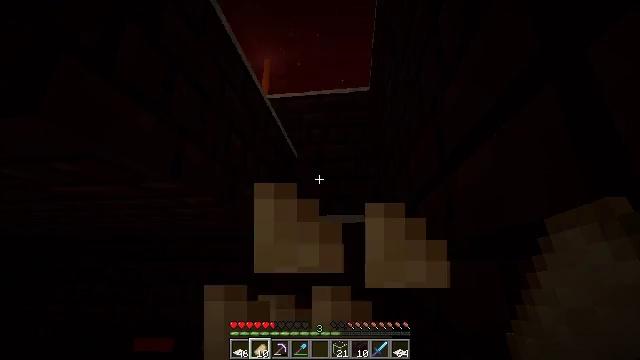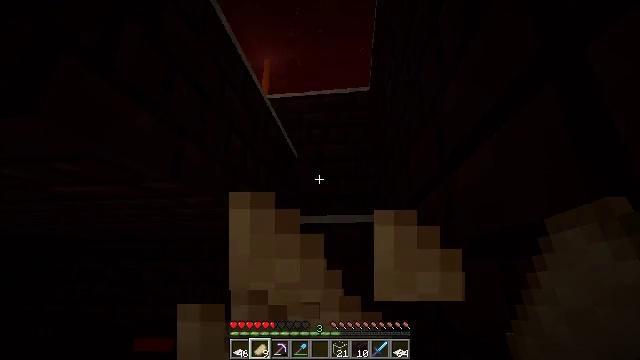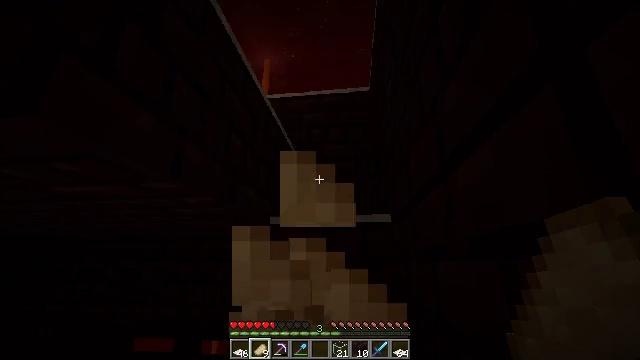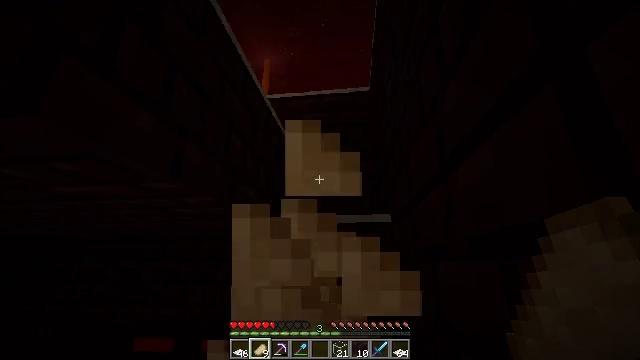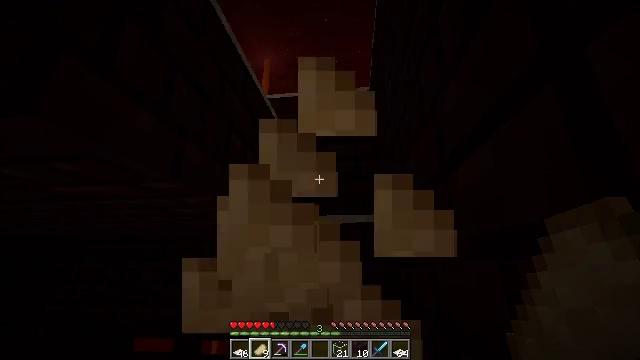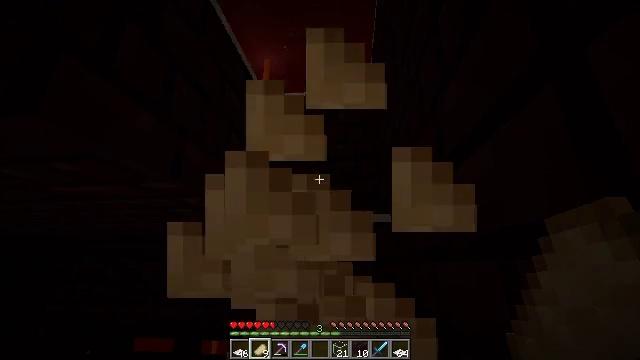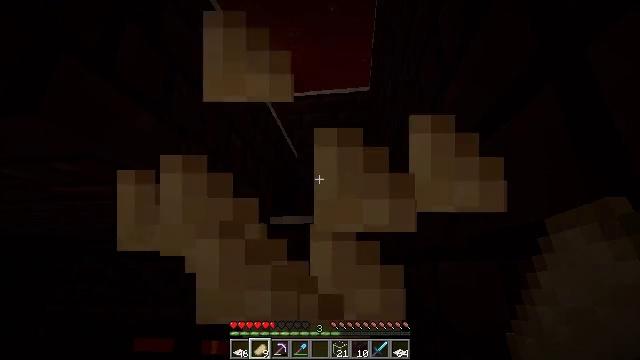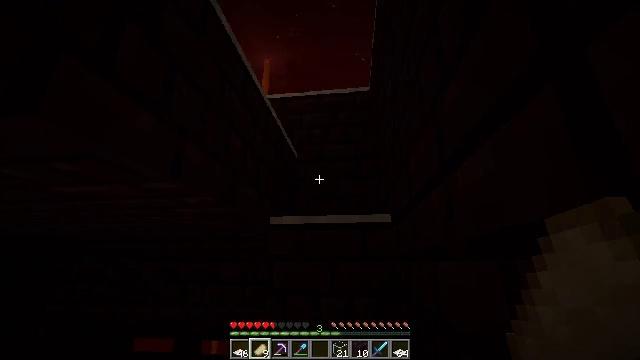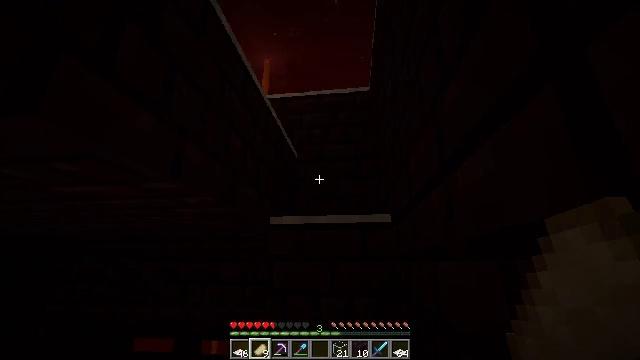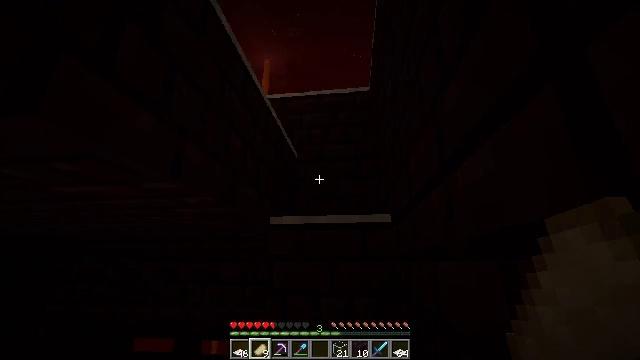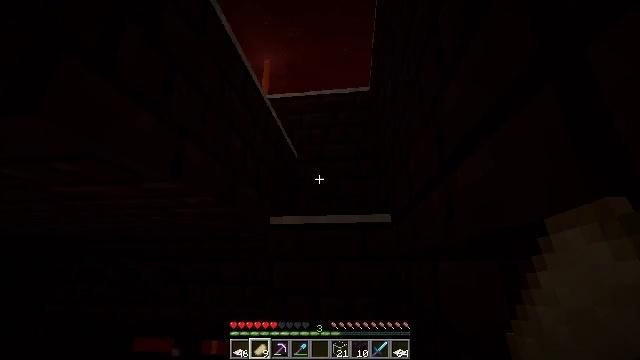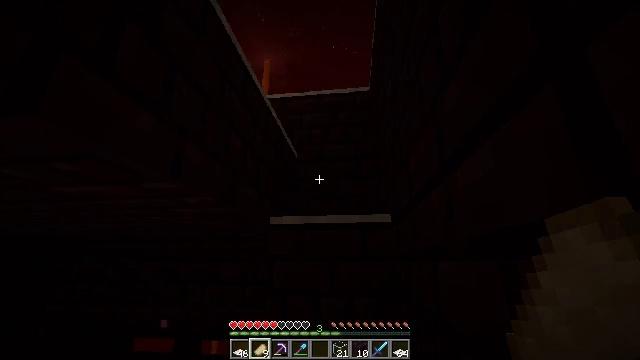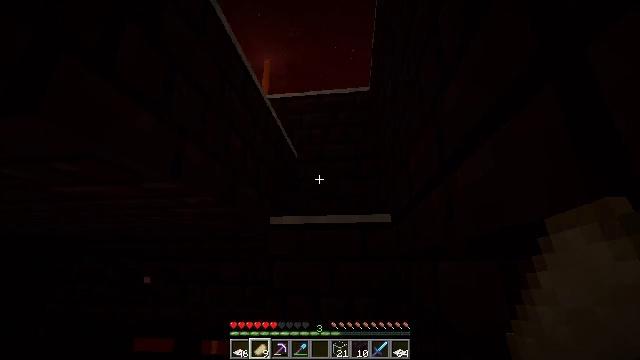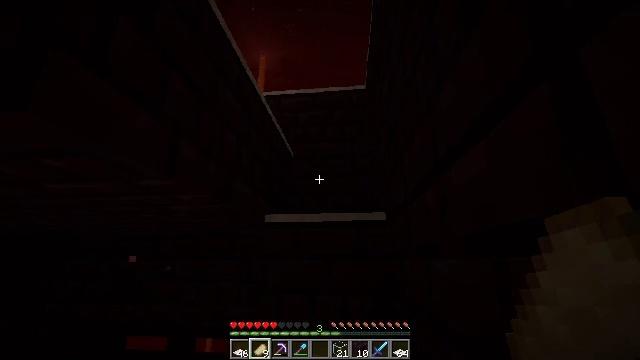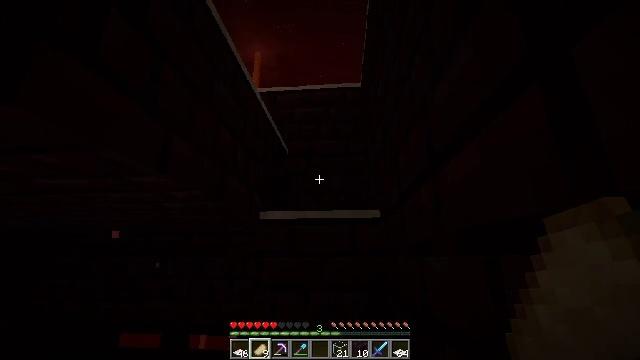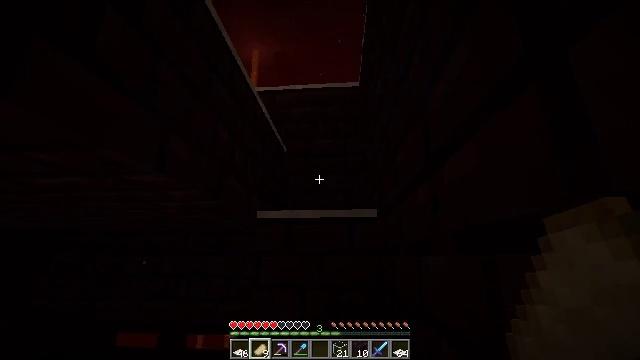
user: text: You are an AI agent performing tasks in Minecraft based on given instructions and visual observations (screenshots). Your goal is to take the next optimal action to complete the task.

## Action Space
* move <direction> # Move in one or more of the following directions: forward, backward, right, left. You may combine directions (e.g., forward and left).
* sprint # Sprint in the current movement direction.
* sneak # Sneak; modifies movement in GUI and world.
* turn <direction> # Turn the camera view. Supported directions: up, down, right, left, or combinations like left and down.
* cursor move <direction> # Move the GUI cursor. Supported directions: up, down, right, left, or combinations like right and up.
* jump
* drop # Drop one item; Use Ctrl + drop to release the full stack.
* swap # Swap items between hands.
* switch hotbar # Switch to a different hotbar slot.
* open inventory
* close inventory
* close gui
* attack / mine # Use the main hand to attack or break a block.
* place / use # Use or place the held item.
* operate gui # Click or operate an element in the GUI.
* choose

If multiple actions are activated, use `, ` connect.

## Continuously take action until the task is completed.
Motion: motion action
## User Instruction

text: Clear the fire from the area.
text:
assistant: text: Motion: use / place
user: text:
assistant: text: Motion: use / place
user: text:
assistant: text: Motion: use / place
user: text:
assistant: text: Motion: use / place
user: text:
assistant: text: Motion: use / place
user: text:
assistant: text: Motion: use / place
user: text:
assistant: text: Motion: use / place
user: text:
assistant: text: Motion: use / place
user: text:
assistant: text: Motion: use / place
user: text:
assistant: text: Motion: no_op
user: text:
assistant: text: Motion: no_op
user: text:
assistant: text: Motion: no_op
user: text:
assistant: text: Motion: turn right
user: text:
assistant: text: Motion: turn right
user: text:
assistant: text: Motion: no_op
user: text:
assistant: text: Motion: no_op
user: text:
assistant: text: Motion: no_op
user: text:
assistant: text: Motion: no_op
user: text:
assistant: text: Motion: no_op
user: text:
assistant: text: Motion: no_op
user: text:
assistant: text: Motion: no_op
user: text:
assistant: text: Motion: no_op
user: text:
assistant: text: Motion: no_op
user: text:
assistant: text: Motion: no_op
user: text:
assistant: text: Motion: no_op
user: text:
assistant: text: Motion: no_op
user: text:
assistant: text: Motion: no_op
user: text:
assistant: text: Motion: no_op
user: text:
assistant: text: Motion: no_op
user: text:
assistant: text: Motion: no_op